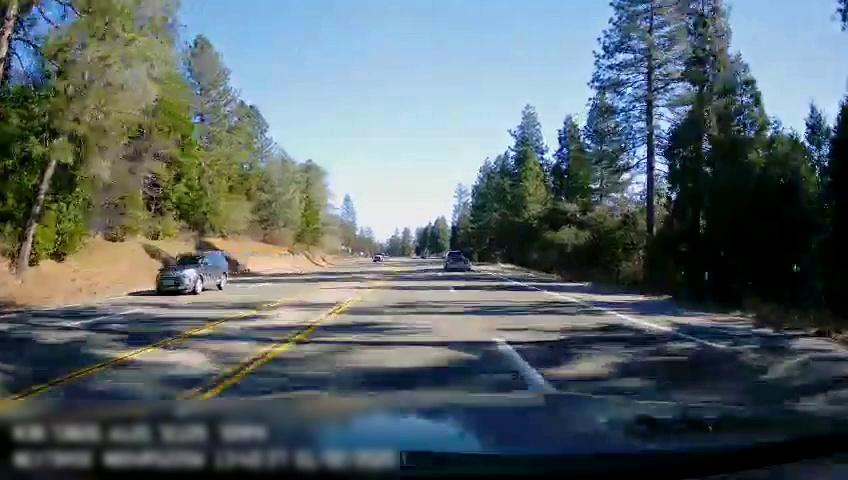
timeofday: Day
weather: Sunny
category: Drivable Space
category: Vehicles | SUV
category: Vehicles | Truck
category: Vehicles | SUV
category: Vehicles | Other LV
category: Lanes | Opposite Lane
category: Lanes | Opposite Lane
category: Lanes | Current Lane
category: Lanes | Alternate Lane
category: Lanes | Current Lane
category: Lanes | Alternate Lane
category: Lanes | Opposite Lane
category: Lanes | Opposite Lane